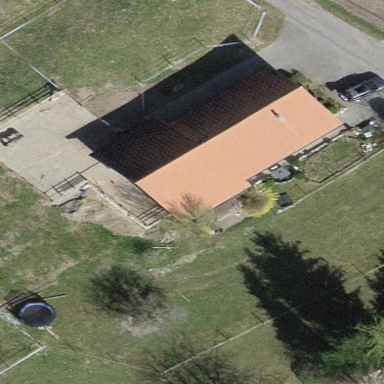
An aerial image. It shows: Farmyard area.